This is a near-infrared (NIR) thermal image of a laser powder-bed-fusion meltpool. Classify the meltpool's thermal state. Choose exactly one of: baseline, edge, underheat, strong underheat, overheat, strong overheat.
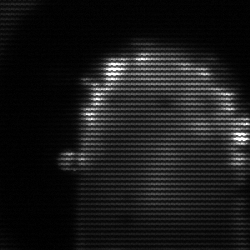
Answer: baseline